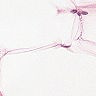
Metastatic tissue present: no